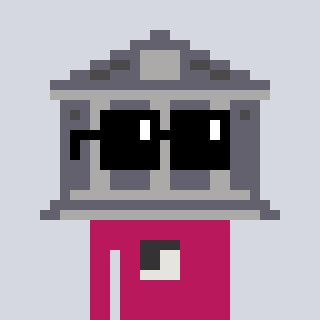
a pixel art character with square black sunglasses, a bank-shaped head and a darkpink-colored body on a cool background